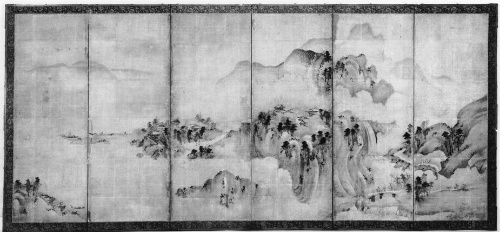
Artist: Sesson Shūkei
Artist bio: ca. 1504–ca. 1589
Date: 16th century
Object type: Screen
Classification: Paintings
Medium: Six-panel folding screen; ink on paper
Culture: Japan
Period: Muromachi period (1392–1573)
Dimensions: 66 in. × 11 ft. 8 1/4 in. (167.6 × 356.2 cm)
Department: Asian Art
Credit line: Bequest of Hope Skillman Schary, 1981
Accession year: 1982
Repository: Metropolitan Museum of Art, New York, NY
Tags: Mountains|Landscapes